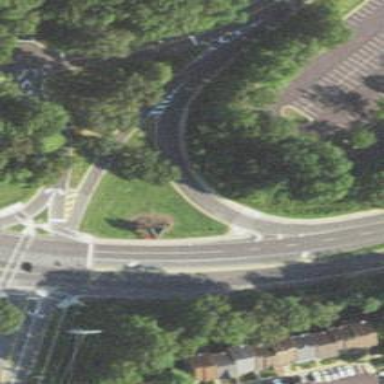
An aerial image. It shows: Shared footway and cycleway.